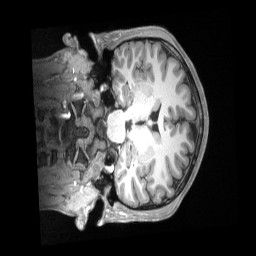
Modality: T1w
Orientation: coronal
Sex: male
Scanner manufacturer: siemens
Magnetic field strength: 3 T
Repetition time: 2.53 s
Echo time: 0.00164 s